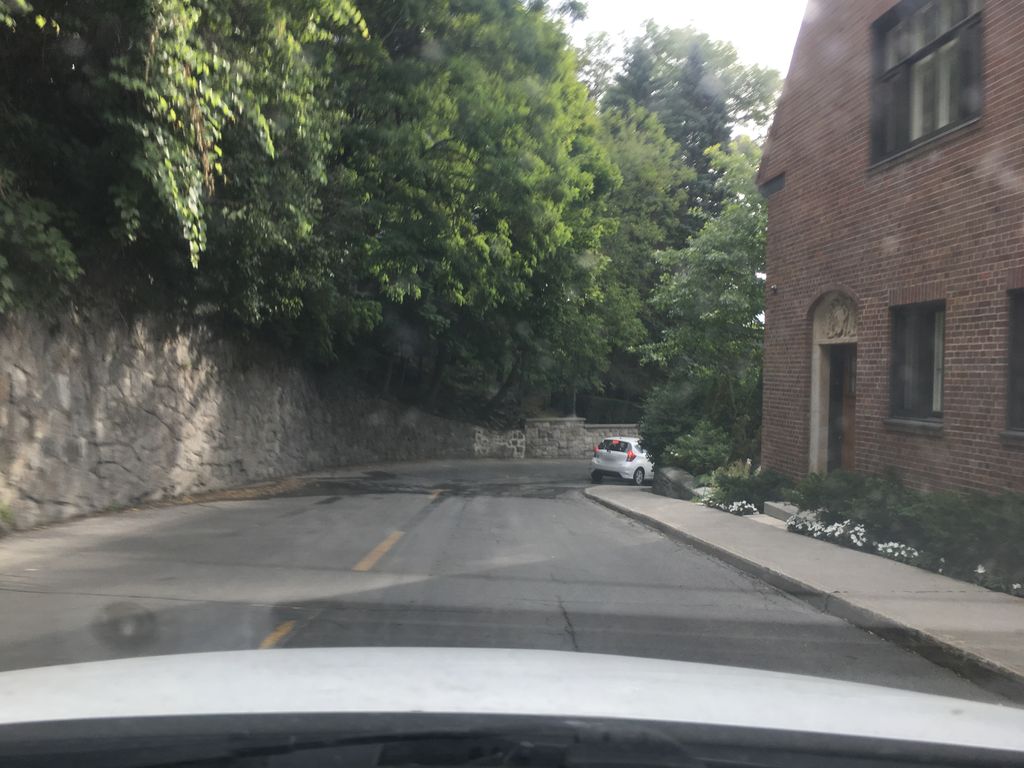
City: montreal